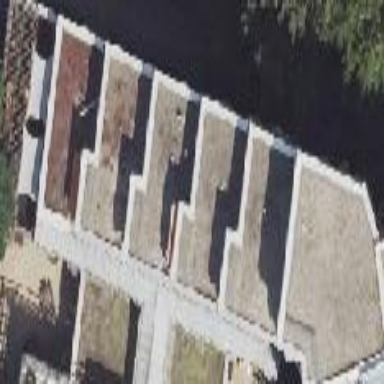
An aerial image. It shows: Kindergarten building.